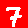
Digit: 7